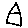
Label: house